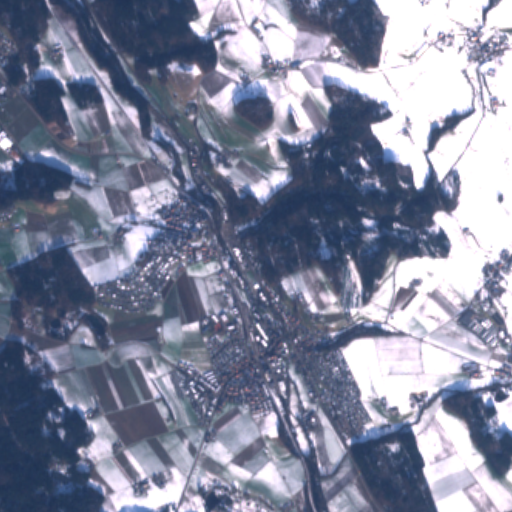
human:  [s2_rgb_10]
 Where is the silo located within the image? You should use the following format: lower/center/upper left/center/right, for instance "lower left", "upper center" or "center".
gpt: The silo is located in the lower center of the image.
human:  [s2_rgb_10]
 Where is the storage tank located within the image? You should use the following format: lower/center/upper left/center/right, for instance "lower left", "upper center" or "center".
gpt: The storage tank is located in the lower right of the image.
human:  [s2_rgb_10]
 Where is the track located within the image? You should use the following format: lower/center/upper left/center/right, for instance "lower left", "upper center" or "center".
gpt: The track is located in the upper left of the image.
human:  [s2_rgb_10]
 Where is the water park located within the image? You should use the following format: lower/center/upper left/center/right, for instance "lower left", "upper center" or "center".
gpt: The water park is located in the upper left of the image.
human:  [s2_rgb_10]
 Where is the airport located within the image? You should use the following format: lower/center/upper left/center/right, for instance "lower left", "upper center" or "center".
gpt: There is no airport in the image.